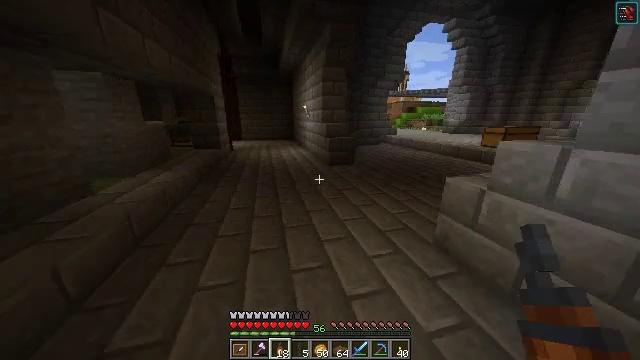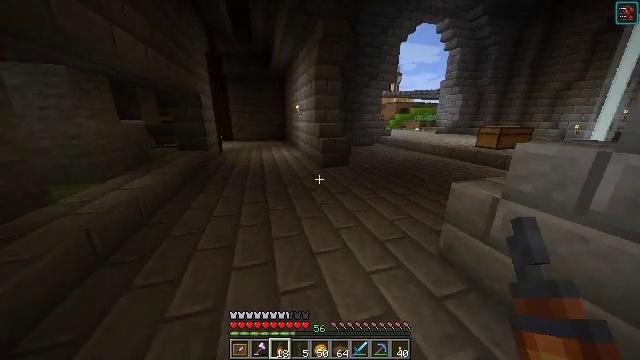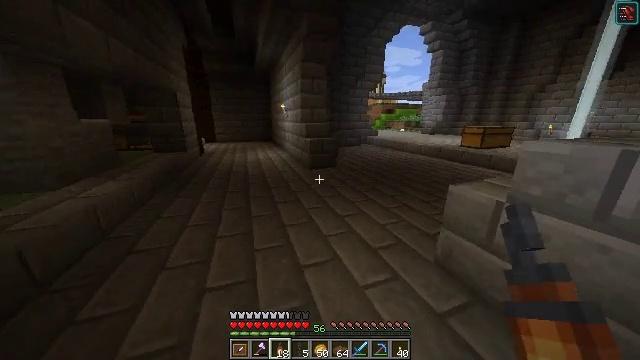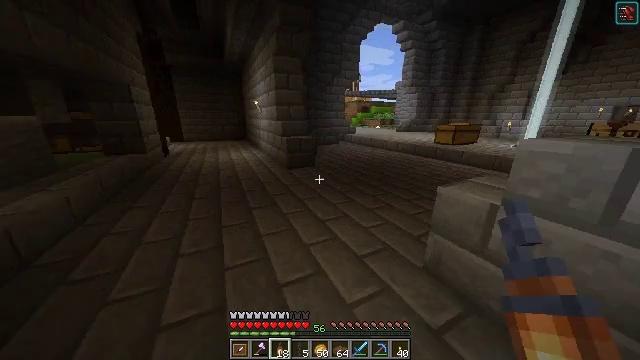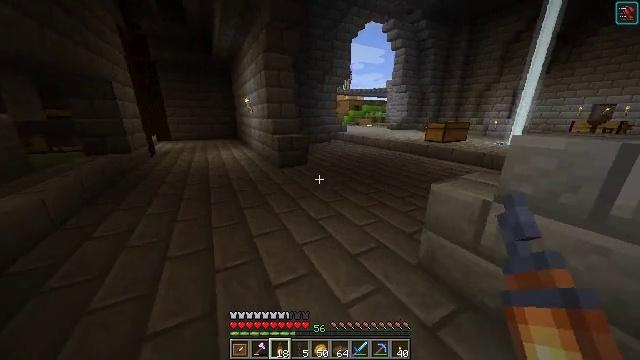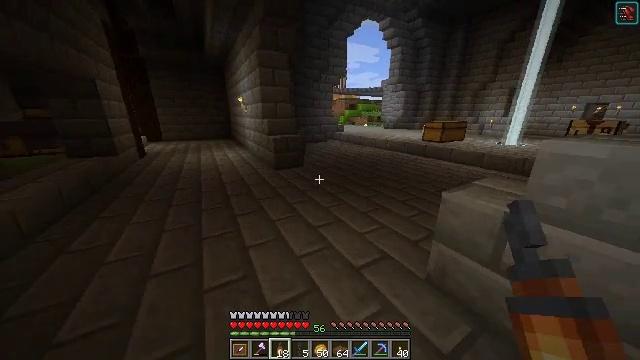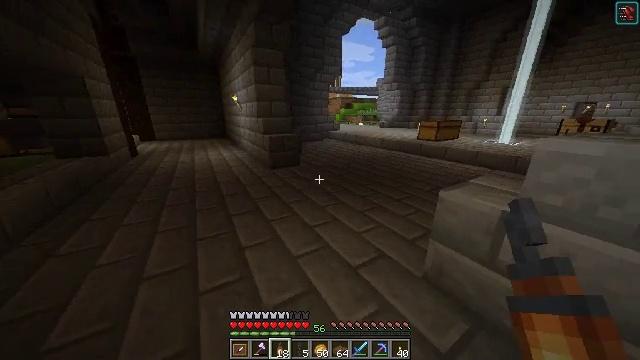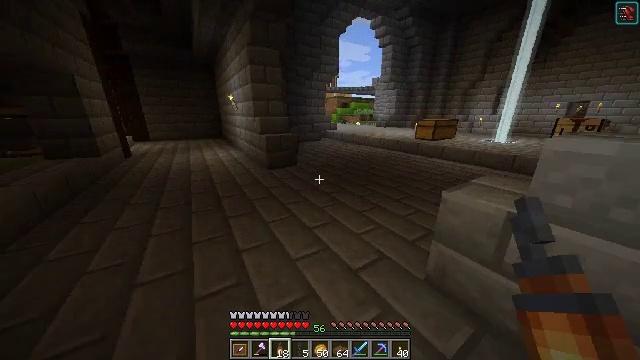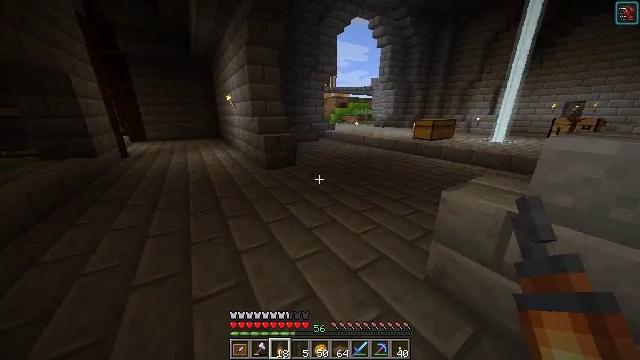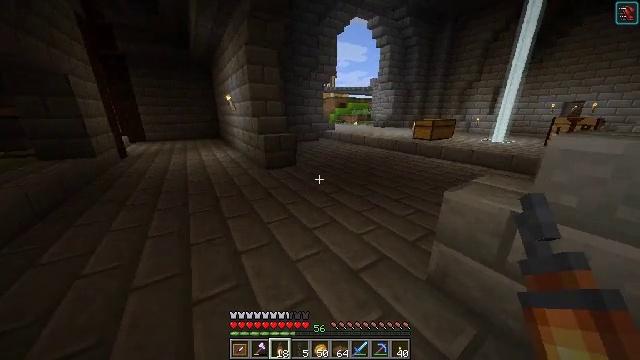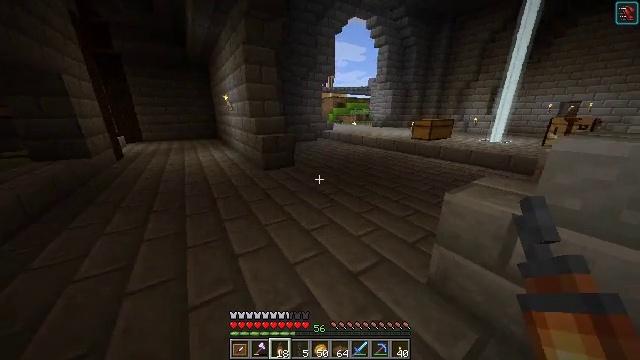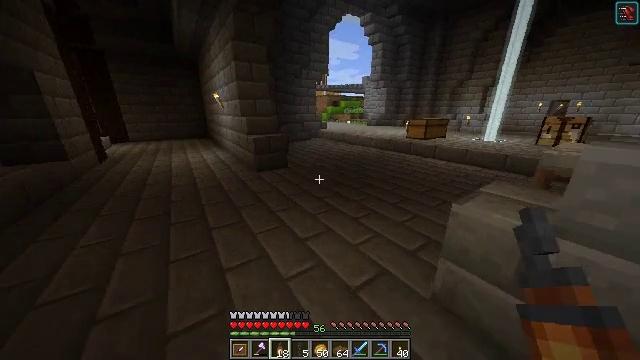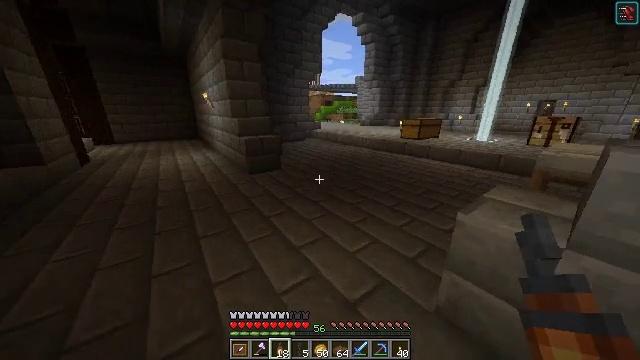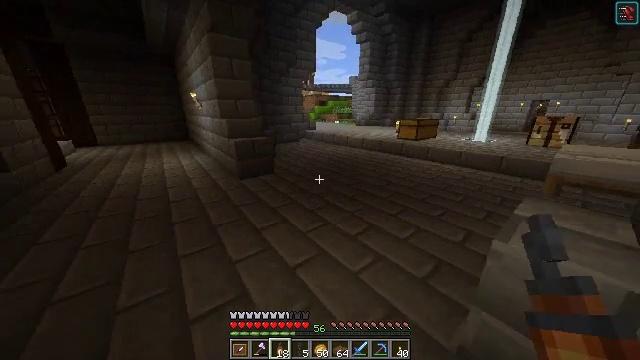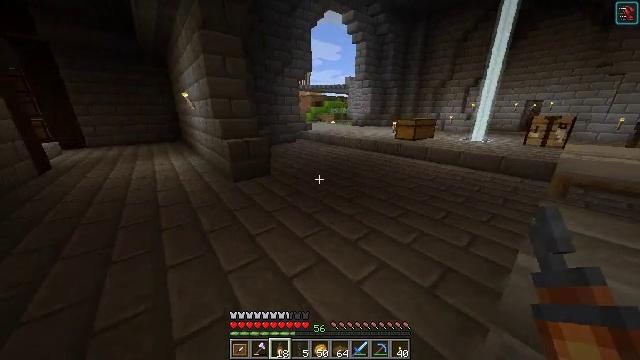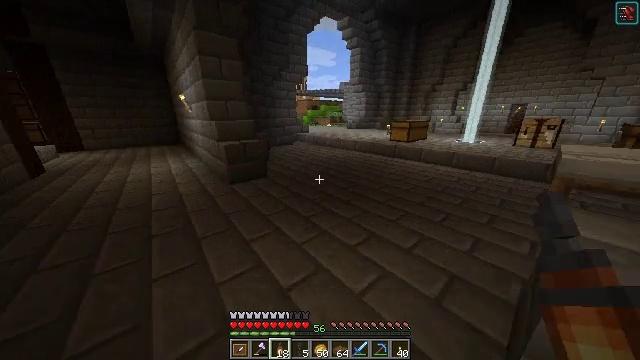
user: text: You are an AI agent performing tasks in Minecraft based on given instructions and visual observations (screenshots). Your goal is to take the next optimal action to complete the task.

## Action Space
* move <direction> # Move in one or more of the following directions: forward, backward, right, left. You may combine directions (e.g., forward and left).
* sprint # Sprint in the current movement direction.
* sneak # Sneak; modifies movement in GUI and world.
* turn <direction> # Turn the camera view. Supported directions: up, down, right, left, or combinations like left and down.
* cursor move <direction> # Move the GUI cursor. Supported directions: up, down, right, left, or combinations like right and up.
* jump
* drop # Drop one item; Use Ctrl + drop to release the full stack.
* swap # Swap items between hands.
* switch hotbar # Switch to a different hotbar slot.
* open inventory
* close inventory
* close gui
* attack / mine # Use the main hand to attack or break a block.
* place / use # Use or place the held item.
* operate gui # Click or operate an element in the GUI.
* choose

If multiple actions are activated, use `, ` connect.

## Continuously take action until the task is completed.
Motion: motion action
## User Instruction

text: Mine the redstone wire connected to mechanisms.
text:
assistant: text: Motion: move forward, turn right
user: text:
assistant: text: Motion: move forward, turn right
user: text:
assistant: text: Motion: move forward, turn right
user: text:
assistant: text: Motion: turn right
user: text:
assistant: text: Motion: turn right
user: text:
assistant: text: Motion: turn right
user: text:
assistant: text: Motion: no_op
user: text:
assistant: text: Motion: no_op
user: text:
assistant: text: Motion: no_op
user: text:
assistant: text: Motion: move forward
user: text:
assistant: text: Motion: move forward, turn right
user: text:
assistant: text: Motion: move forward, turn right
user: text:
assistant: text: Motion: turn right
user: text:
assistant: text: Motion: move forward, turn right
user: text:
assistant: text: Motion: move forward, turn right
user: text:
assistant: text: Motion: move forward, turn right
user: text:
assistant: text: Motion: move forward, turn right
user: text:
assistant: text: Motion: move forward, turn right
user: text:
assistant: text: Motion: move forward, turn right
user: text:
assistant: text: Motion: move forward
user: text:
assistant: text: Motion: move forward, turn right
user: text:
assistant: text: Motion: move forward
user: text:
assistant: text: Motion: move forward
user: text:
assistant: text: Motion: move forward
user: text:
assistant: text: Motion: move forward
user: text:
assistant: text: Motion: move forward
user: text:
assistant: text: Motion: move forward
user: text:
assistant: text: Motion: move forward
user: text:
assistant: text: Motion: move forward
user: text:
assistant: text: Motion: move forward